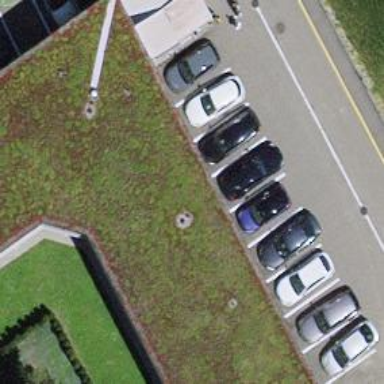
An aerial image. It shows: Charging station.